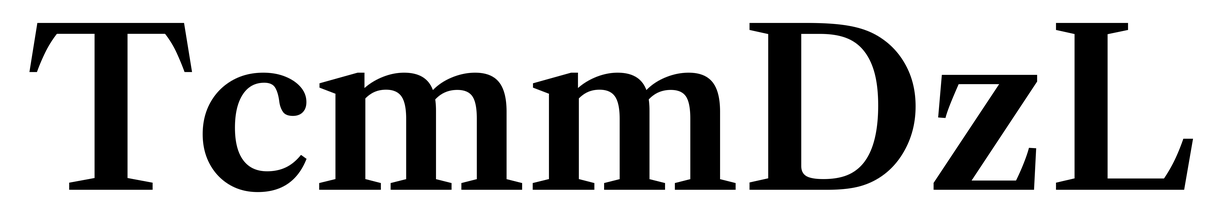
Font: LibreCaslonText_SemiBold